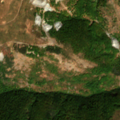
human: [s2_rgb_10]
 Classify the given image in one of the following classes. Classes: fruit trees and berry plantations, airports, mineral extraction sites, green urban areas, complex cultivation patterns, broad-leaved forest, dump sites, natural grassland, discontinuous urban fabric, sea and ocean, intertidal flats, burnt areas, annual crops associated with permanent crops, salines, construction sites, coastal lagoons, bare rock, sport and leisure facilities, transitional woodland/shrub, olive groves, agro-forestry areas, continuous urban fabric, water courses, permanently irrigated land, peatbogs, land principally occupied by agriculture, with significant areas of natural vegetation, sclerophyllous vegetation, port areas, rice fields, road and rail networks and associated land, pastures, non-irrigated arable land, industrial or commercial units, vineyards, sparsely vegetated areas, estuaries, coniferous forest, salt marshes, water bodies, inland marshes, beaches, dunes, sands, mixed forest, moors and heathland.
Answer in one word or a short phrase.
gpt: broad-leaved forest, mixed forest, natural grassland, transitional woodland/shrub